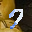
Label: 7